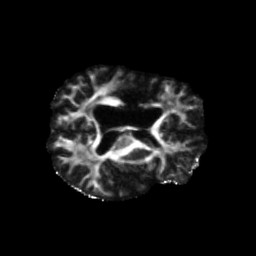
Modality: FA
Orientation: axial
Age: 58
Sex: male
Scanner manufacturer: siemens
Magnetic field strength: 3 T
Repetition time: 5.47 s
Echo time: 0.0854 s